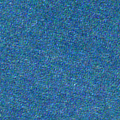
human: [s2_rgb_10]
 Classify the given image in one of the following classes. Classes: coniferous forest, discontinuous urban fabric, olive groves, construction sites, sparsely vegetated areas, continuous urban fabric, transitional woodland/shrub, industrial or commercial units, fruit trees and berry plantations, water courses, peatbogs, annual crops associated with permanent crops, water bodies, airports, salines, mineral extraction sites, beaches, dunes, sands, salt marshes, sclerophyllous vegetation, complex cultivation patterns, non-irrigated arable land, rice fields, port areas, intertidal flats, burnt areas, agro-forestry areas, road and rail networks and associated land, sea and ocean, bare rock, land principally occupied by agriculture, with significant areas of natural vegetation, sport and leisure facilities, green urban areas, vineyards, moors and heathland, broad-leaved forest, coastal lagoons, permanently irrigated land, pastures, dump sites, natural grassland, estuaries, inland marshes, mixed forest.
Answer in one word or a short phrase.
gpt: sea and ocean